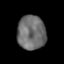
Tissue: prostate
Cell type: Epithelial cells
Senescence score: 0.2225
Nuclear area (px): 946
Mean DAPI intensity: 110.33